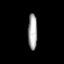
Tissue: lung
Cell type: Myeloid cells
Senescence score: 0.5451
Nuclear area (px): 331
Mean DAPI intensity: 161.973